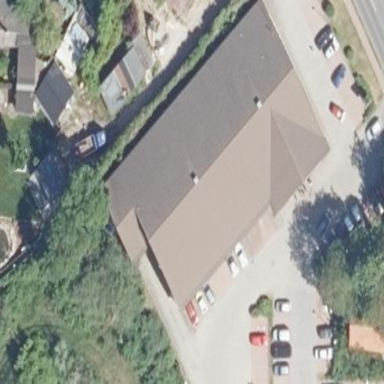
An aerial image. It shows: Gabled building which is supermarket.